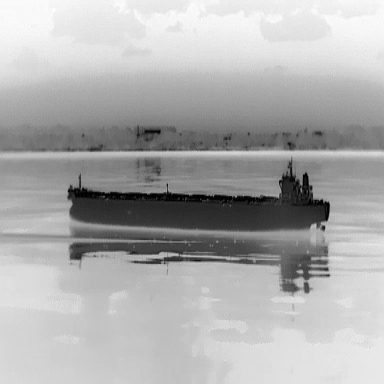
There is a liner in the infrared image.